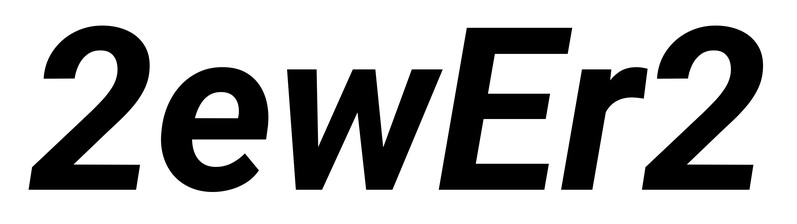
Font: Roboto-Italic_Bold_Italic